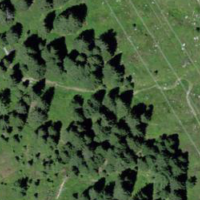
EUNIS habitat code: 44
Species observed at this site:
Campanula barbata
Alcis repandata